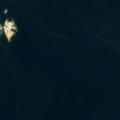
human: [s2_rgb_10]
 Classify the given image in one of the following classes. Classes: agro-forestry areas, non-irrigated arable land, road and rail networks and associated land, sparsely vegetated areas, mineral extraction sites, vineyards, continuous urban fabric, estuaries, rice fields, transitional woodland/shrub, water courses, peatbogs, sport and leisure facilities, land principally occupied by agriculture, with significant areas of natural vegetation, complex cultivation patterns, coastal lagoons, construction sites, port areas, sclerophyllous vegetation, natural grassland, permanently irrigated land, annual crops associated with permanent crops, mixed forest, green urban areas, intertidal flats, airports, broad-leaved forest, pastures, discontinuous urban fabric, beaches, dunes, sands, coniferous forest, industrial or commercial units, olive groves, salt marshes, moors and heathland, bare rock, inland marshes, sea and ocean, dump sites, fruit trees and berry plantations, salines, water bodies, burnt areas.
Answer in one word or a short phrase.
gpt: sea and ocean